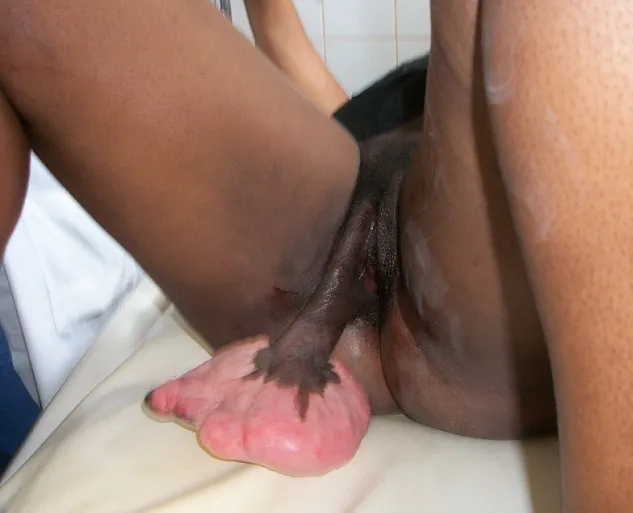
Macroscopic aspect of the tumor before surgery showing the pedonculated tumor fixed on the right labia majora of the vulvae.
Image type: medical_photograph (other_medical_photograph)